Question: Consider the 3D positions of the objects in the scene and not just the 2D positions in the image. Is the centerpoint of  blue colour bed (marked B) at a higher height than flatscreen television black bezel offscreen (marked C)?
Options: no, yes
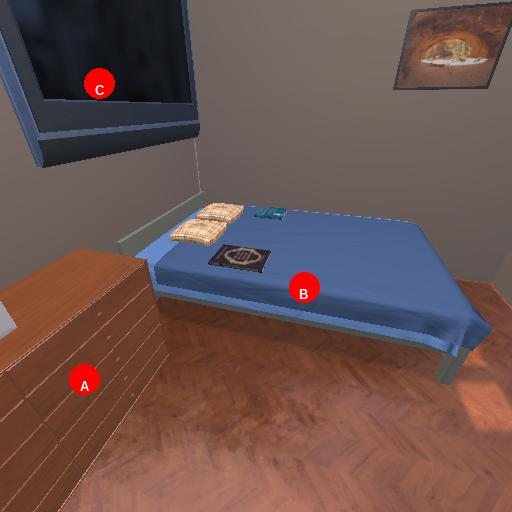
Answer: no